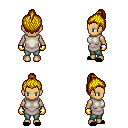
a pixel art fantasy rpg character, female body template, human, tanned skin, white tunic, teal pants, blonde short topknot hairstyle, gold gloves, black slippers, four views (front, back, left, right), 2x2 character sprite sheet, small pixel art, hard edges, no anti-aliasing